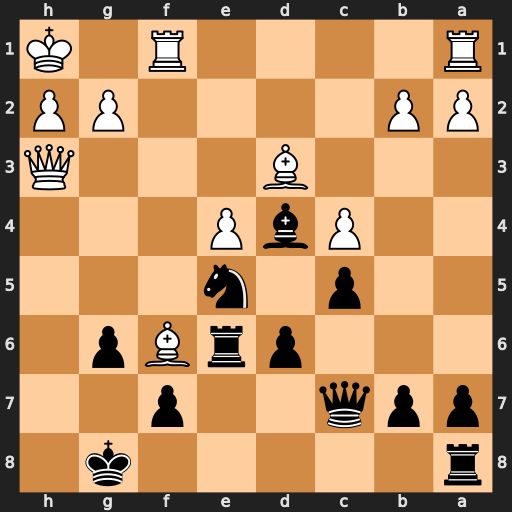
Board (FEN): r5k1/ppq2p2/3prBp1/2p1n3/2PbP3/3B3Q/PP4PP/R4R1K
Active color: b
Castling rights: -
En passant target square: -
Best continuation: Rxf6 Rxf6 Nxd3